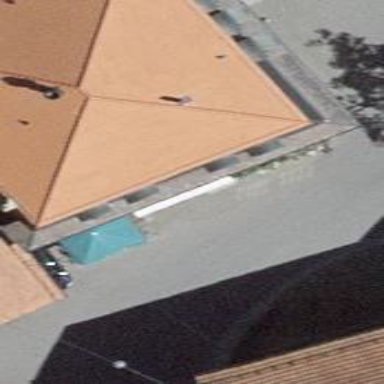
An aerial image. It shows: Restaurant.